Question: Code below taken from a previous question asked
My Question - How do i get this to work if the find and search values are formulas? ..I've tried changing the .Value2 but doesn't seem to work.
<URL>
'''
With Sheets("SheetName") ' Change to your actual sheet name
Dim r As Range: Set r = .Range("C10:G10").Find(.Range("A10").Value2, , , xlWhole)
If Not r Is Nothing Then r.Offset(4, 0).Resize(5).Value2 = .Range("A14:A18").Value2
'''
End With

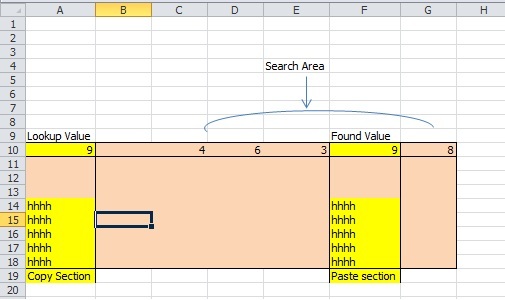
Answer: If you're looking for the results of formulas, you need to specify 'xlValues' for the LookIn parameter. When it's blank it defaults to 'xlFormulas'. For example, to find any formula that results in "Bar" (i.e. '=CONCATENATE("B","a","r")') on Sheet "foo", you would do this:
'''
With ActiveWorkbook.Sheets("Foo")
Dim r As Range
Set r = .UsedRange.Find("Bar", , xlValues, xlWhole)
If Not r Is Nothing Then
Debug.Print r.Address
End If
End With
'''
If you want to find a sheet that contains the actual formula you can either leave out the LookIn parameter entirely or explicitly specify it:
'''
With ActiveWorkbook.Sheets("Foo")
Dim r As Range
Set r = .UsedRange.Find("=CONCATENATE(""B"",""a"",""r"")", , _
xlFormulas, xlWhole)
If Not r Is Nothing Then
Debug.Print r.Address
End If
End With
'''